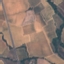
Land use / land cover: PermanentCrop